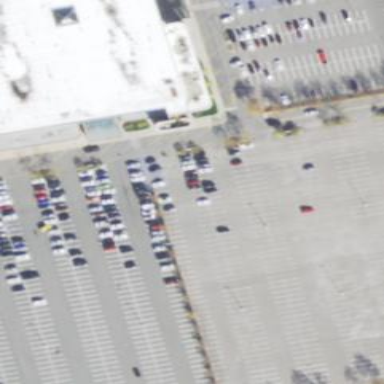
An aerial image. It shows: Parking area with surface.